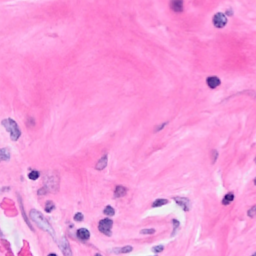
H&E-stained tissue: Breast